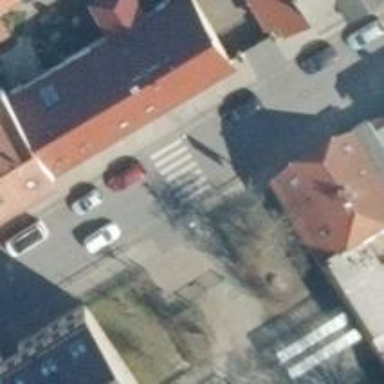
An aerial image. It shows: Marked crossing with zebra crossing reference and traffic calming table.